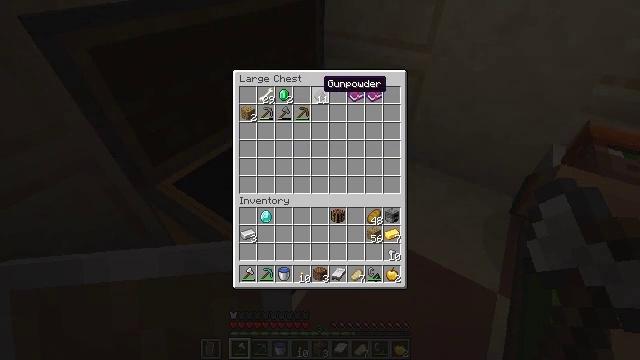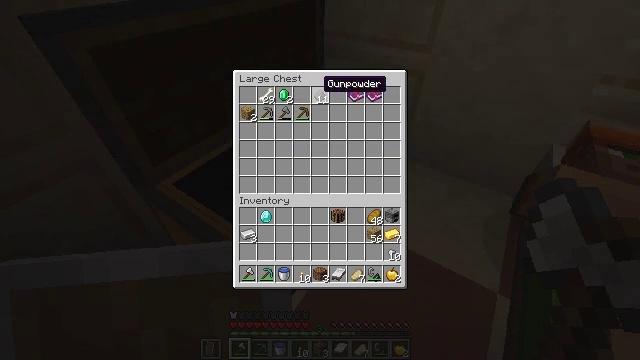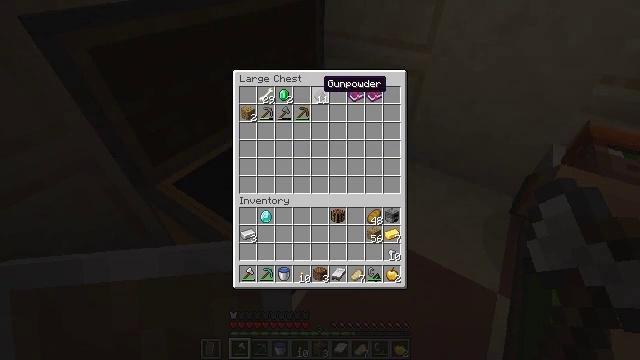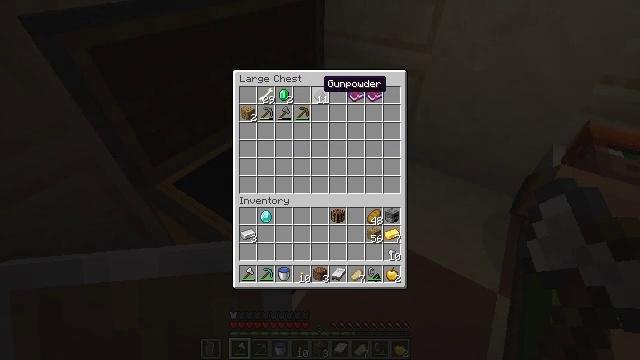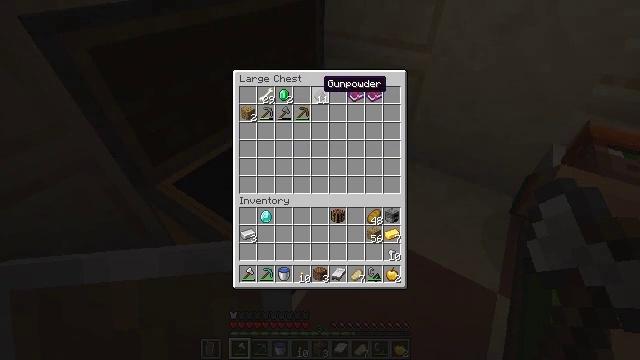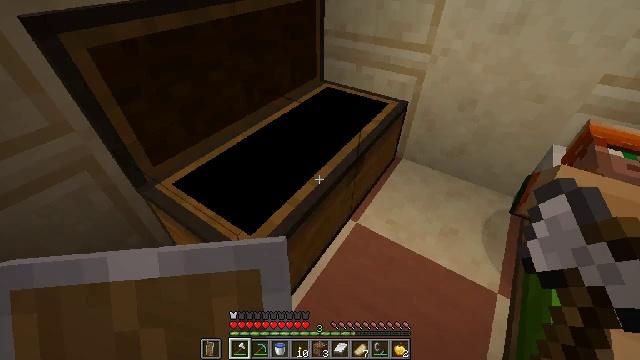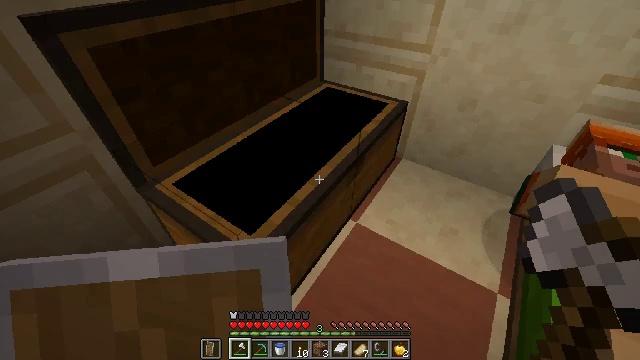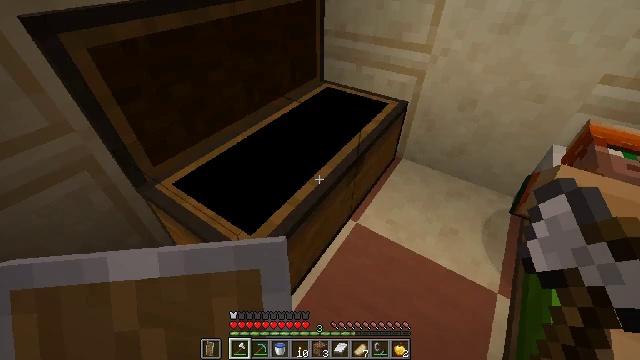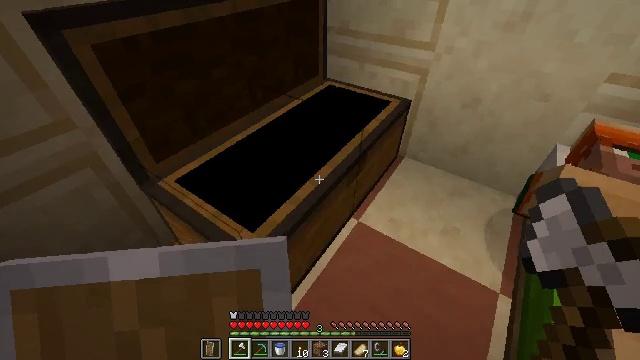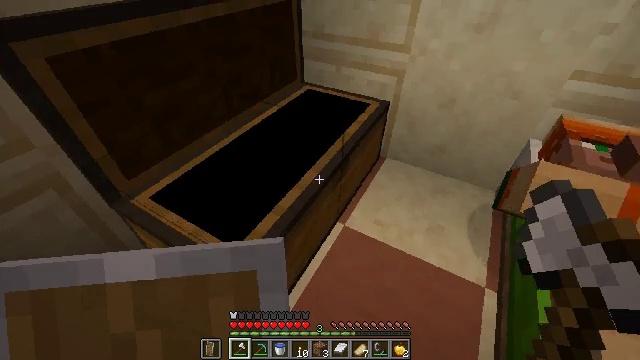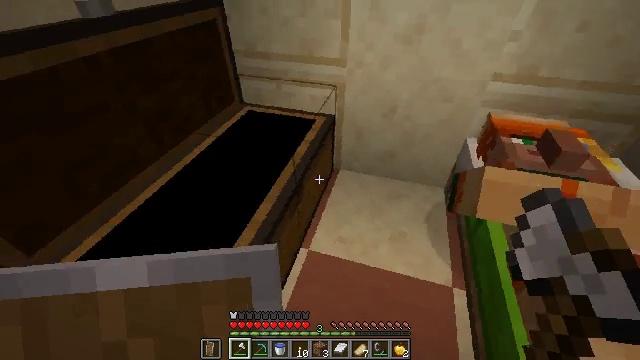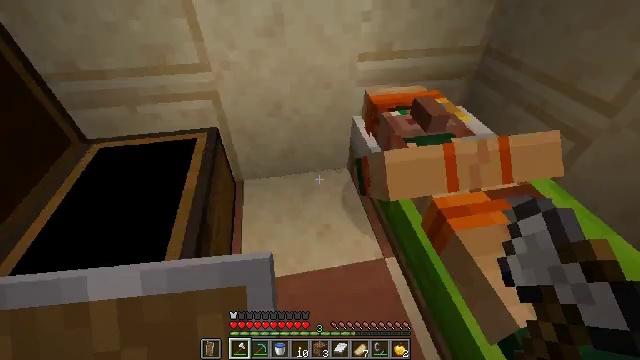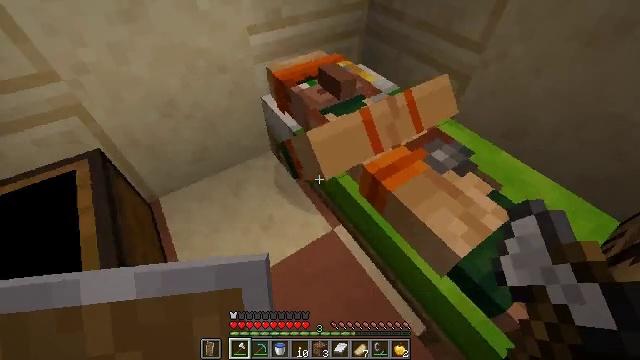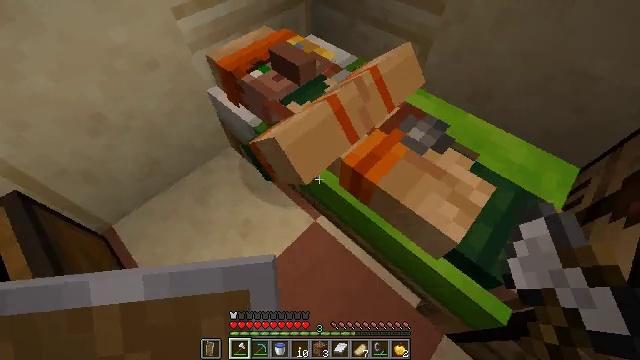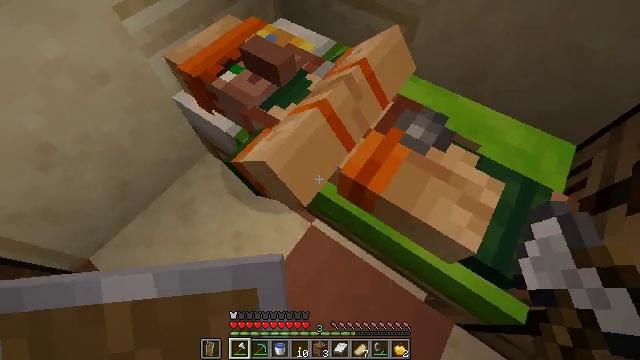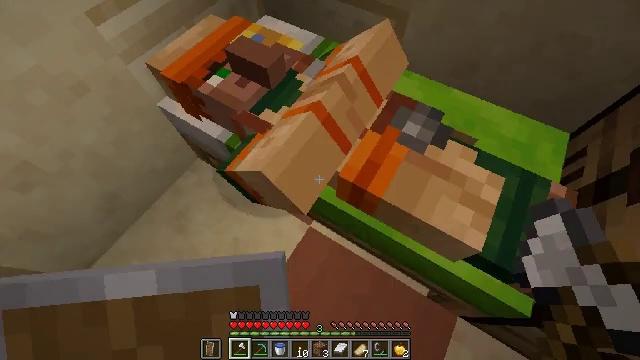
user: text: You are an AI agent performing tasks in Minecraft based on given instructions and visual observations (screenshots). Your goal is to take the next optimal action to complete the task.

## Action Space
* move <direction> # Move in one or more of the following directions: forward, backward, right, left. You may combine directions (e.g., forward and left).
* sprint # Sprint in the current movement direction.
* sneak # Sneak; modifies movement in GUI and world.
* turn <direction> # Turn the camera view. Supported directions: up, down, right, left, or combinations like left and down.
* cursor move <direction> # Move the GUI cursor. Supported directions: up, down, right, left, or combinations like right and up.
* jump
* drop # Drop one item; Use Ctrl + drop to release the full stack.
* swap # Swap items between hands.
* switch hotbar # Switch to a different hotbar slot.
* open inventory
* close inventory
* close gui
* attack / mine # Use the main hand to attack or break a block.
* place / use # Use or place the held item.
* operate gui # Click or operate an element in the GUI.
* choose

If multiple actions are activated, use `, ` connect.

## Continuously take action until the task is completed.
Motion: motion action
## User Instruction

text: Get cactus from the sandy areas.
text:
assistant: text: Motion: sneak
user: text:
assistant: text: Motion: sneak
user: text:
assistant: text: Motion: sneak
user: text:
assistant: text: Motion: sneak
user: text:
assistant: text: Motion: sneak
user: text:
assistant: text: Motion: close gui
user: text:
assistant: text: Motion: no_op
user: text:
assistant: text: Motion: no_op
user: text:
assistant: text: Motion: move forward, turn right
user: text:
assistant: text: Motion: move forward, turn right and up
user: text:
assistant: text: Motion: move forward, turn right and down
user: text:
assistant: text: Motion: move forward, turn right and down
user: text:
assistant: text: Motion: move forward, turn right and down
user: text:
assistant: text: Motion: turn right and down
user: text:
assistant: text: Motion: turn right and down
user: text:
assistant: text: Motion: turn right
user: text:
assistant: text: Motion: use / place
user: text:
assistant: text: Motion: use / place
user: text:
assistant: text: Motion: use / place
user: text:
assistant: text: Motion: use / place
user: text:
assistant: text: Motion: no_op
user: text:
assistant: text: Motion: no_op
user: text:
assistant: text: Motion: no_op
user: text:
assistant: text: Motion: no_op
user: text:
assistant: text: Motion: no_op
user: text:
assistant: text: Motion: turn left and up
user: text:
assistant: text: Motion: turn left and up
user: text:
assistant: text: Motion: turn left
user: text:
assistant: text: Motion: no_op
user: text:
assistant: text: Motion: use / place